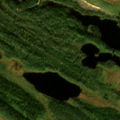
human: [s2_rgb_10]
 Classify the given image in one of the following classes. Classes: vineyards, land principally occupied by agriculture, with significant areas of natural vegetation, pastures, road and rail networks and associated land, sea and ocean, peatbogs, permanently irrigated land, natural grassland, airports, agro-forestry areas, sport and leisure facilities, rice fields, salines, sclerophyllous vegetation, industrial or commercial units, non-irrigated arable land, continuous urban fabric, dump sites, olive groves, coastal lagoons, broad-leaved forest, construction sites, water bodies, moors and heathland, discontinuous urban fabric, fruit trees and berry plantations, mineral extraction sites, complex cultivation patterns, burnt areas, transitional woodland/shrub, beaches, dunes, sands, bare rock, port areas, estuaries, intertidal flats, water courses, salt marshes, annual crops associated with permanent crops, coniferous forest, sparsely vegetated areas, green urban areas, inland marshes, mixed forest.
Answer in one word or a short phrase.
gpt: coniferous forest, transitional woodland/shrub, peatbogs, water bodies